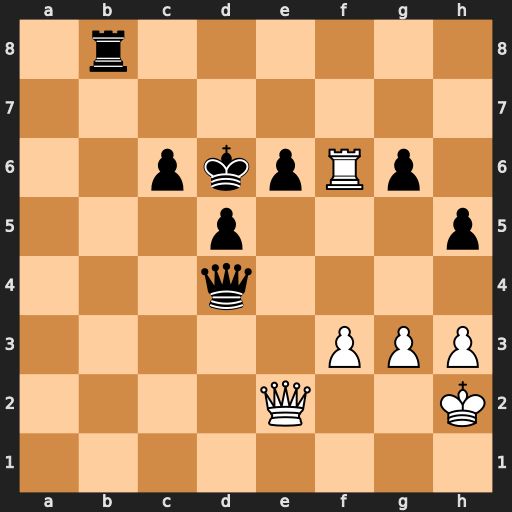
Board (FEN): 1r6/8/2pkpRp1/3p3p/3q4/5PPP/4Q2K/8
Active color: w
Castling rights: -
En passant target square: -
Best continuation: Qxe6+ Kc5 Qxc6+ Kb4 Rf4 Qxf4 gxf4